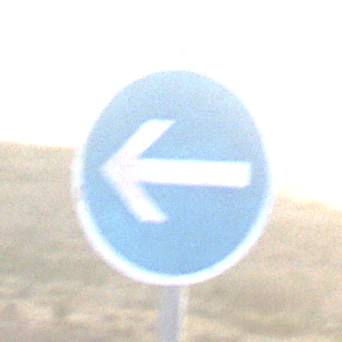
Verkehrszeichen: VorgeschriebeneFahrtrichtungHierLinks
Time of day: SunriseSunset
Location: Outdoor (Nature)
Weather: PartlyCloudy
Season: NotSpecified
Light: Natural